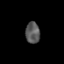
Tissue: prostate
Cell type: Myeloid cells
Senescence score: 0.8682
Nuclear area (px): 301
Mean DAPI intensity: 88.08